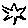
Label: star